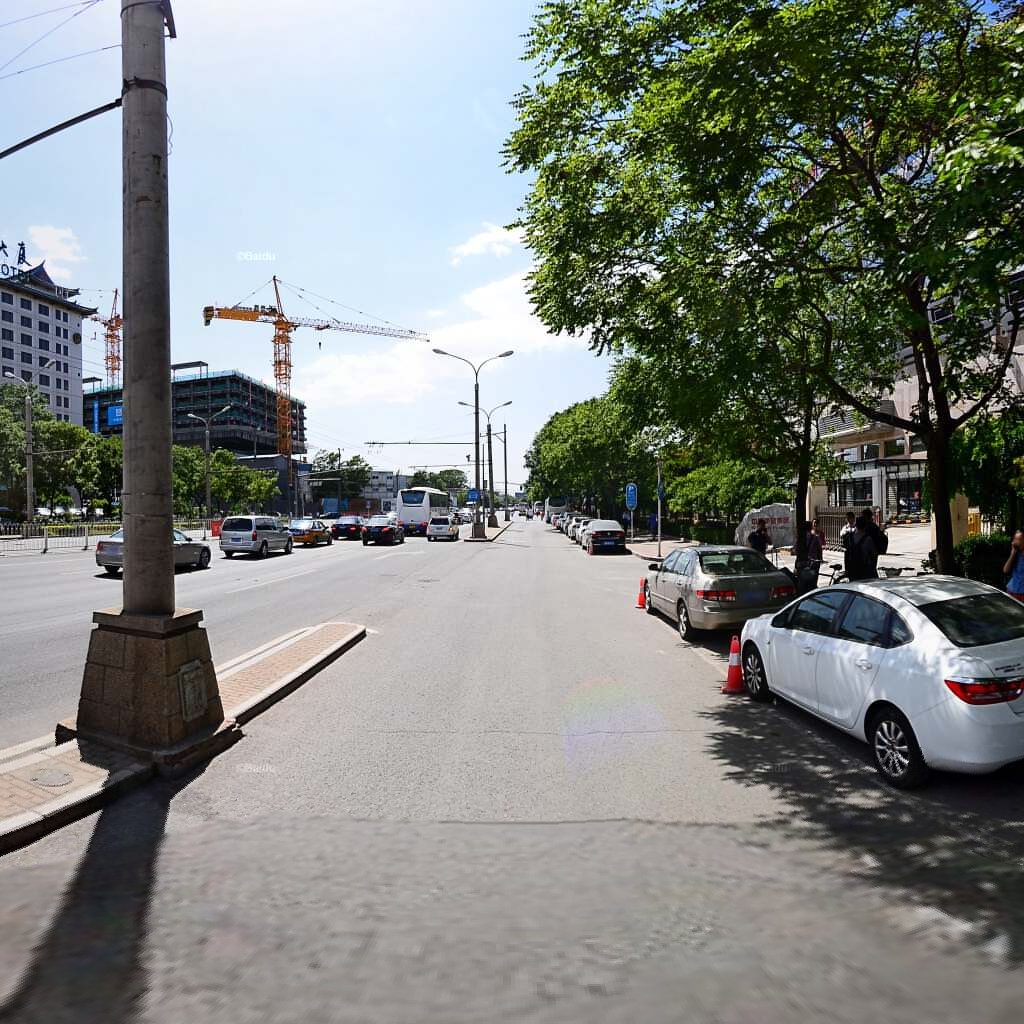
Region: Dongcheng
Road damage annotations: manhole cover, transverse crack